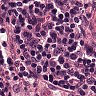
Metastatic tissue present: no